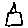
Label: house